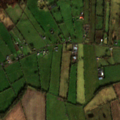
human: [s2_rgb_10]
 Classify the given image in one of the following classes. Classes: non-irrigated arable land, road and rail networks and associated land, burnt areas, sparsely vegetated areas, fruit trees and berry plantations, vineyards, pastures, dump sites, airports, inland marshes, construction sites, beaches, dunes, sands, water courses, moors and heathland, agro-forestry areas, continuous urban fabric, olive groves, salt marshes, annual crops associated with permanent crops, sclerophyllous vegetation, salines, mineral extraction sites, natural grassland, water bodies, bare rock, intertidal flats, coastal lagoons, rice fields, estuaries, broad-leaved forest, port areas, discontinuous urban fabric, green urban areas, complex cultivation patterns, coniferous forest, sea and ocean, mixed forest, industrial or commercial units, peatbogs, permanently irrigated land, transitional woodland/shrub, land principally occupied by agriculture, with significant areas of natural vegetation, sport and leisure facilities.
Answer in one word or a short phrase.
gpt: non-irrigated arable land, pastures, peatbogs